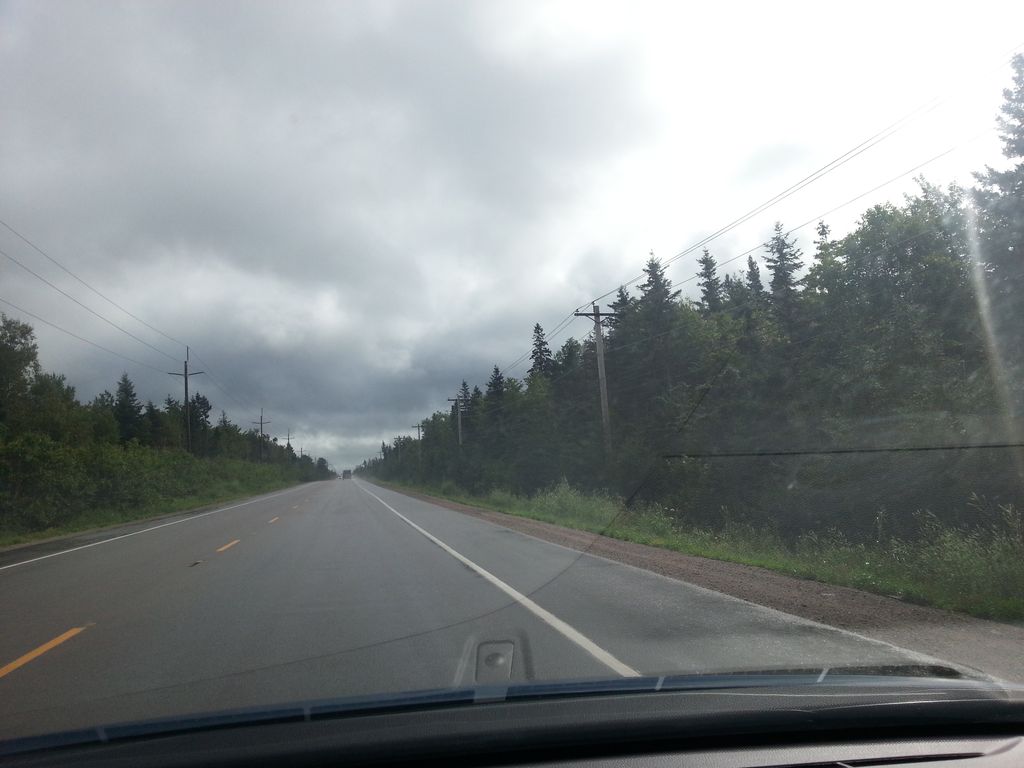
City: charlottetown